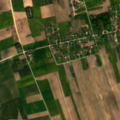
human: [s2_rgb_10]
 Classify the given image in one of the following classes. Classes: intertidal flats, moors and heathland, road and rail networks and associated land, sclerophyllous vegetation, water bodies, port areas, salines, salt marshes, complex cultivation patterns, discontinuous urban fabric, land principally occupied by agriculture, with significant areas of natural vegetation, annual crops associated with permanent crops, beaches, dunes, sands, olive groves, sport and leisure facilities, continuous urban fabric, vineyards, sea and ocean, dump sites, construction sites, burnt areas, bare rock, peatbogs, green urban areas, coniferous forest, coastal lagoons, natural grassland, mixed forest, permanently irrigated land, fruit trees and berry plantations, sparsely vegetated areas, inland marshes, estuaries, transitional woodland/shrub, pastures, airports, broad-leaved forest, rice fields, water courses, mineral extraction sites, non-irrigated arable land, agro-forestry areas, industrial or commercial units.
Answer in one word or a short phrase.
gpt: discontinuous urban fabric, non-irrigated arable land, complex cultivation patterns